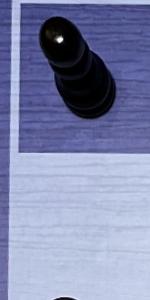
Label: Empty